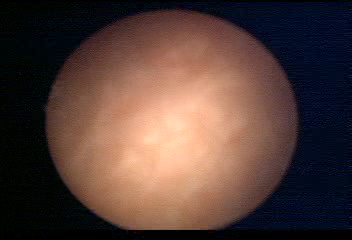
Modality: WLC
Class: Normal mucosa
Bladder cancer association: No